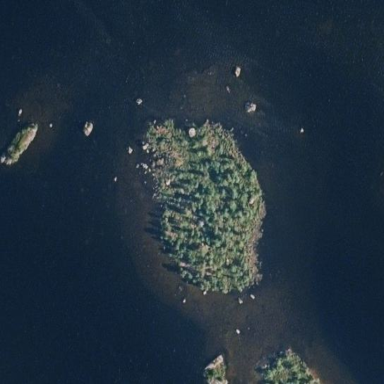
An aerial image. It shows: Islet.